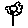
Label: flower